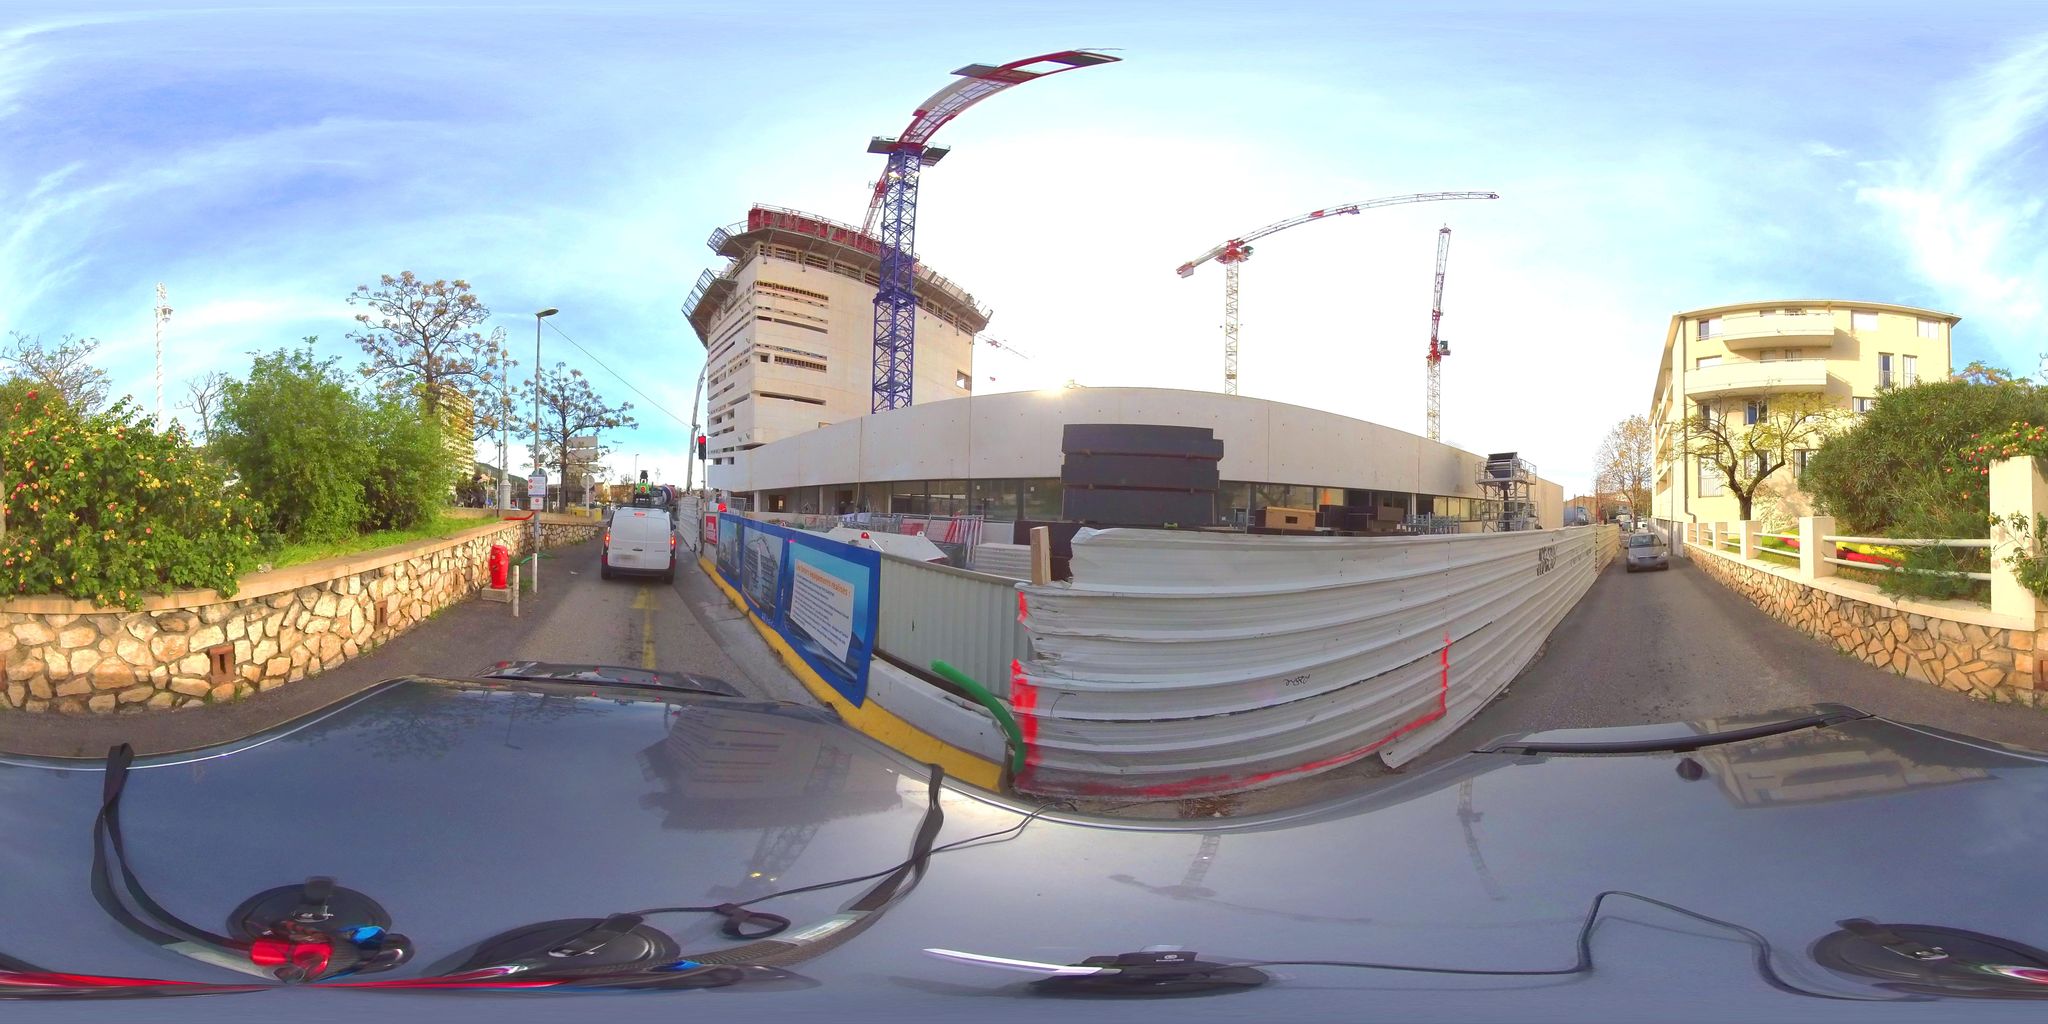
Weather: clear
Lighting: day
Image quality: good
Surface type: cycling surface
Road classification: residential
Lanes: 2
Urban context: urban centre
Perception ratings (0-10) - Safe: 3.41, Lively: 1.54, Beautiful: 3.37, Boring: 4.56, Depressing: 8.84, Wealthy: 1.61